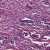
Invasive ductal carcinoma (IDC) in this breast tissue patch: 1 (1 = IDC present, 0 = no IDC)